Question: I would like to display a set of xy-data in Matplotlib in such a way as to indicate a particular path. Ideally, the linestyle would be modified to use an arrow-like patch. I have created a mock-up, shown below (using Omnigraphsketcher). It seems like I should be able to override one of the common 'linestyle' declarations (''-'', ''--'', '':'', etc) to this effect.
Note that I do NOT want to simply connect each datapoint with a single arrow---the actually data points are not uniformly spaced and I need consistent arrow spacing.

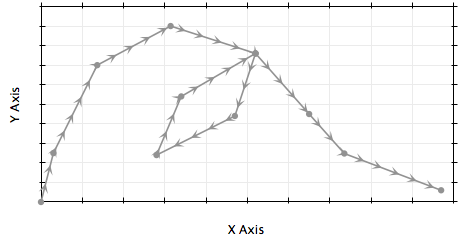
Answer: Here's a starting off point:
1. Walk along your line at fixed steps (aspace in my example below) . A. This involves taking steps along the line segments created by two sets of points (x1,y1) and (x2,y2). B. If your step is longer than the line segment, shift to the next set of points.
2. At that point determine the angle of the line.
3. Draw an arrow with an inclination corresponding to the angle.
I wrote a little script to demonstrate this:
'''
import numpy as np
import matplotlib.pyplot as plt
fig = plt.figure()
axes = fig.add_subplot(111)
# my random data
scale = 10
np.random.seed(101)
x = np.random.random(10)*scale
y = np.random.random(10)*scale
# spacing of arrows
aspace = .1 # good value for scale of 1
aspace *= scale
# r is the distance spanned between pairs of points
r = [0]
for i in range(1,len(x)):
dx = x[i]-x[i-1]
dy = y[i]-y[i-1]
r.append(np.sqrt(dx*dx+dy*dy))
r = np.array(r)
# rtot is a cumulative sum of r, it's used to save time
rtot = []
for i in range(len(r)):
rtot.append(r[0:i].sum())
rtot.append(r.sum())
arrowData = [] # will hold tuples of x,y,theta for each arrow
arrowPos = 0 # current point on walk along data
rcount = 1
while arrowPos < r.sum():
x1,x2 = x[rcount-1],x[rcount]
y1,y2 = y[rcount-1],y[rcount]
da = arrowPos-rtot[rcount]
theta = np.arctan2((x2-x1),(y2-y1))
ax = np.sin(theta)*da+x1
ay = np.cos(theta)*da+y1
arrowData.append((ax,ay,theta))
arrowPos+=aspace
while arrowPos > rtot[rcount+1]:
rcount+=1
if arrowPos > rtot[-1]:
break
# could be done in above block if you want
for ax,ay,theta in arrowData:
# use aspace as a guide for size and length of things
# scaling factors were chosen by experimenting a bit
axes.arrow(ax,ay,
np.sin(theta)*aspace/10,np.cos(theta)*aspace/10,
head_width=aspace/8)
axes.plot(x,y)
axes.set_xlim(x.min()*.9,x.max()*1.1)
axes.set_ylim(y.min()*.9,y.max()*1.1)
plt.show()
'''
This example results in this figure:

There's plenty of room for improvement here, for starters:
1. One can use FancyArrowPatch to customize the look of the arrows.
2. One can add a further test when creating the arrows to make sure they don't extend beyond the line. This will be relevant to arrows created at or near a vertex where the line changes direction sharply. This is the case for the right most point above.
3. One can make a method from this script that will work across a broader range of cases, ie make it more portable.
While looking into this, I discovered the <URL> plotting method. It might be able to replace the above work, but it wasn't immediately obvious that this was guaranteed.